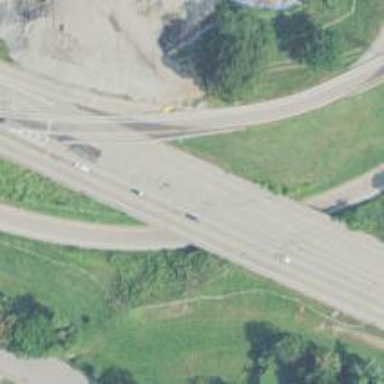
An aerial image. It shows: Asphalt bridge over expressway.